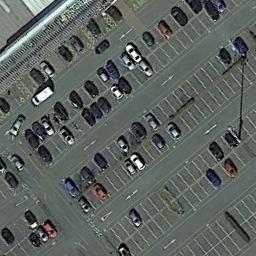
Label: parking_lot